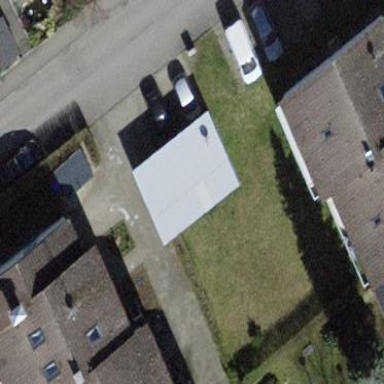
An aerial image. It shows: Group of garages.